Question: In my app, I want to handle 2 tables in one ViewController.
First I drag a UITableViewController into NavigationController, so there is already a UITableView.
Then I drag another UITableView to the scene, but the second UITableView can't be placed at the same level as first UITableView, it can only be a subview of first UITableView or replace the first UITableView. Here is the structs, please help.

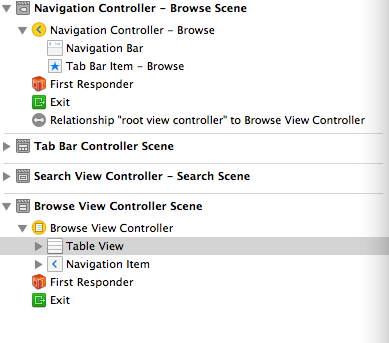
Answer: Since you are using storyboards, your easiest option is to use container views.
This will not allow you to put both tableviews into the same ViewController, but it is a very easy way to embed two other view controllers into one main view controller.
1. Get yourself a regular UIViewController
2. Drag two container views inside that view controllers view.
3. Add two tableviews to your storyboard.
4. Hold ctrl and drag from your container views to your newly created tableviews. Choose the embed segue.